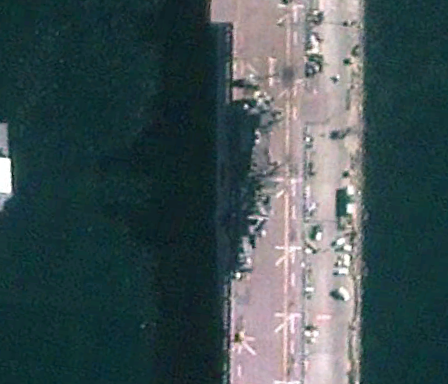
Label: assault